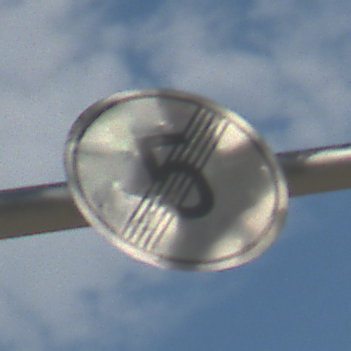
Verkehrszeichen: EndeGeschwindigkeit5
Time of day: MorningAfternoon
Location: Outdoor (Nature)
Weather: PartlyCloudy
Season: NotSpecified
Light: Natural